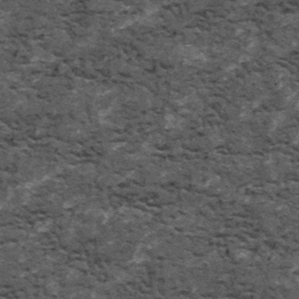
Label: frost